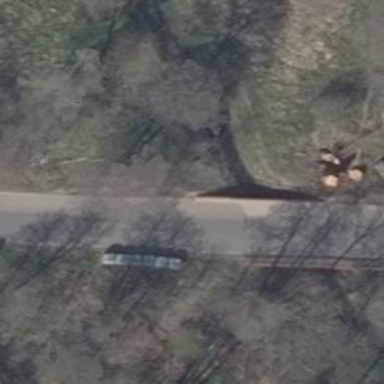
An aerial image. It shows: Sidewalk on bridge.